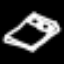
Label: bed